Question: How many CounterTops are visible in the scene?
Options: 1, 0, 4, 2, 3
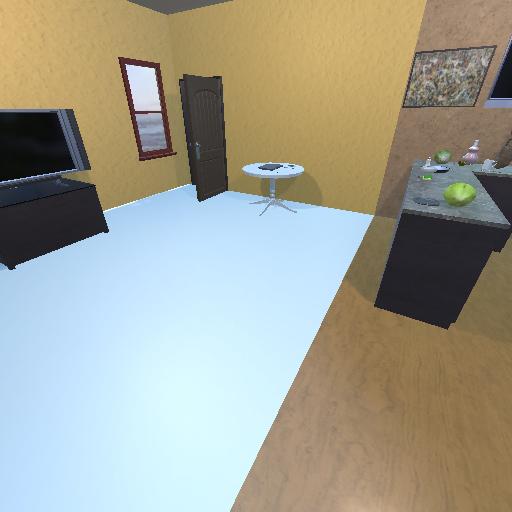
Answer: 1